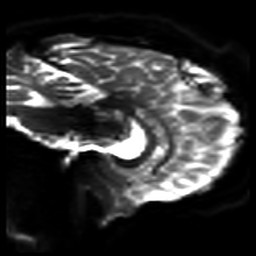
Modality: DWI
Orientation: sagittal
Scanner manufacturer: philips
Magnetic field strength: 7 T
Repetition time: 9.612 s
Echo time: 0.073 s